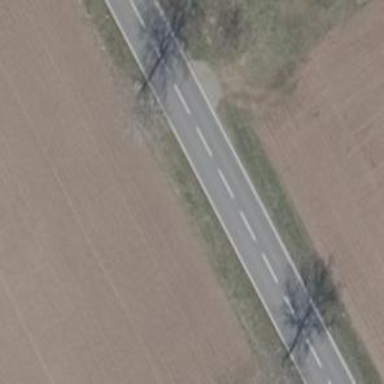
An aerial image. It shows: Secondary road.